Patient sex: M
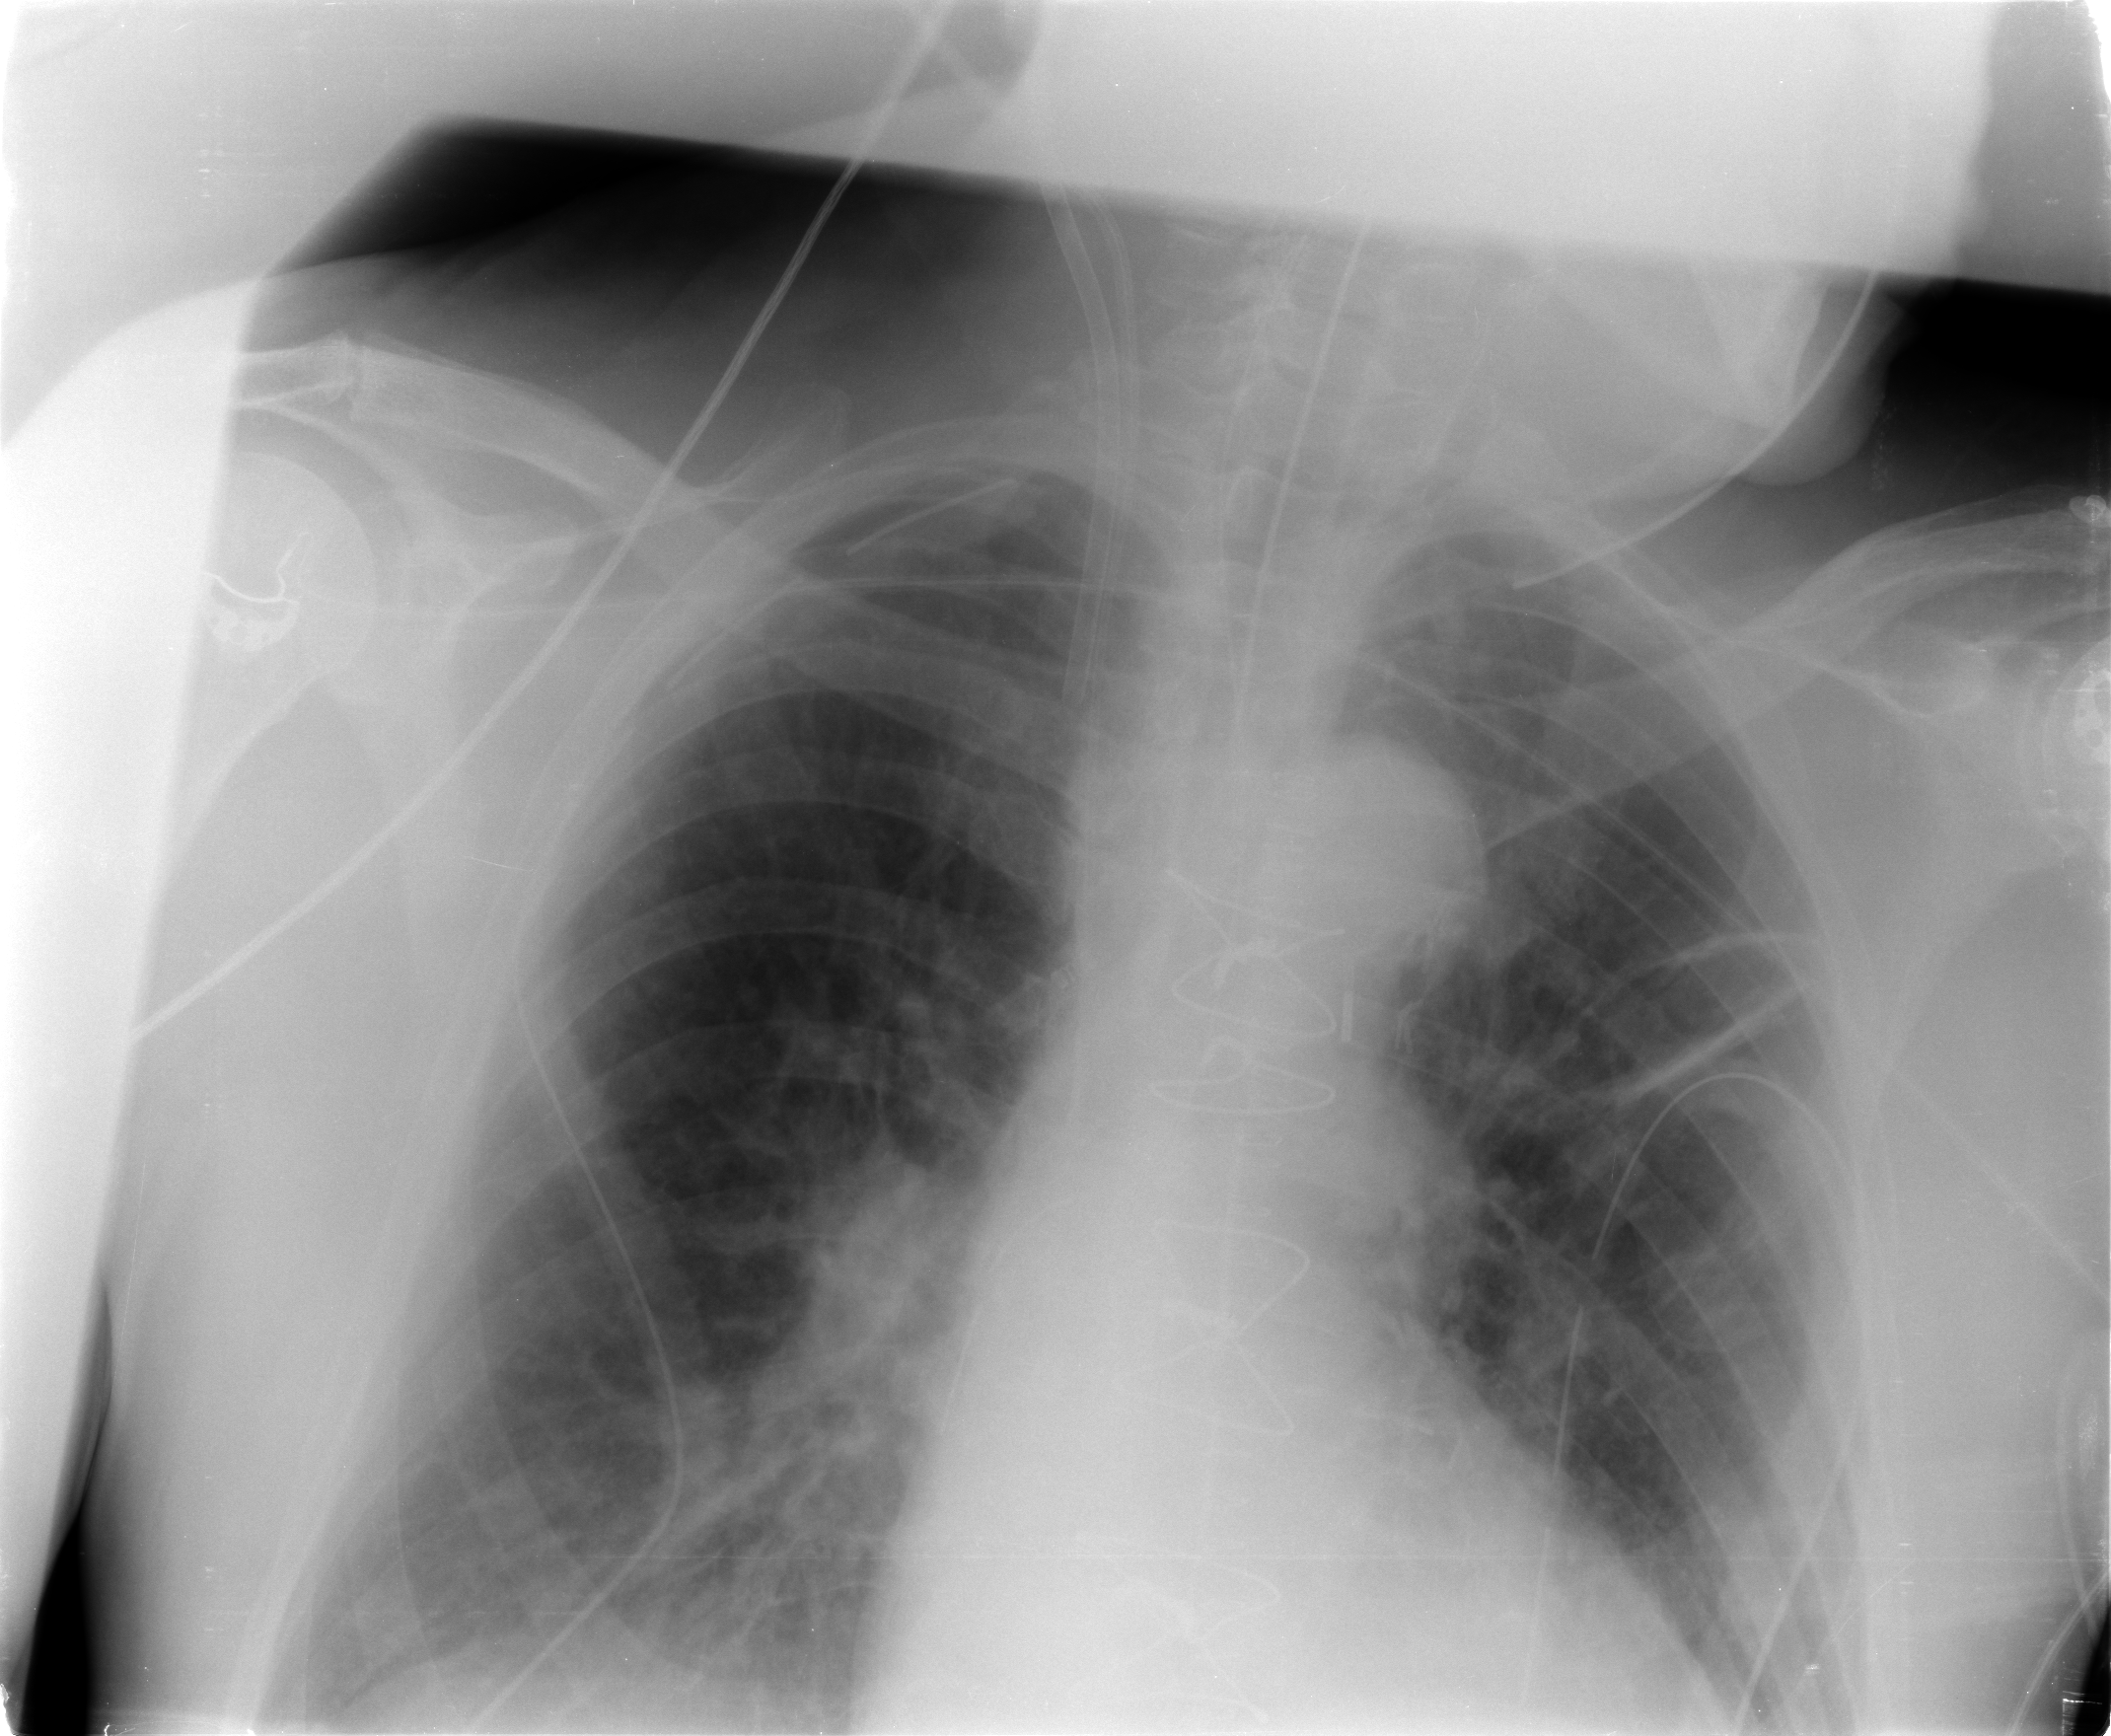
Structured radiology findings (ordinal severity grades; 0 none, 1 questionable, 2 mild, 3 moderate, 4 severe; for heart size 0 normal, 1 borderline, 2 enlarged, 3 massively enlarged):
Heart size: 0
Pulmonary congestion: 3
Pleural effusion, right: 0
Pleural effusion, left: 0
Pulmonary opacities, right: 2
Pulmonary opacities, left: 2
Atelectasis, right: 2
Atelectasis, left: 2